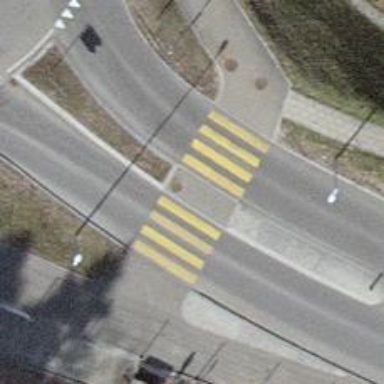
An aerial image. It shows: Uncontrolled crossing on the road.